Question: I am trying to send a packet using a UDP protocol. I am running Python 3 on Ubuntu and using scapy. However, I get the following error message: "AttributeError: 'L2Socket' object has no attribute 'ins'". The full error message can be seen below.
I read here <URL> that it may be a problem with not being able to run as root because Ubuntu is run through a virtual machine. Any help is more than welcome!
These are the lines of code in question:
'''
from scapy.all import *
packet = IP(dst="127.0.0.1")/UDP(dport=123)/Raw(load="123")
send(packet)
'''

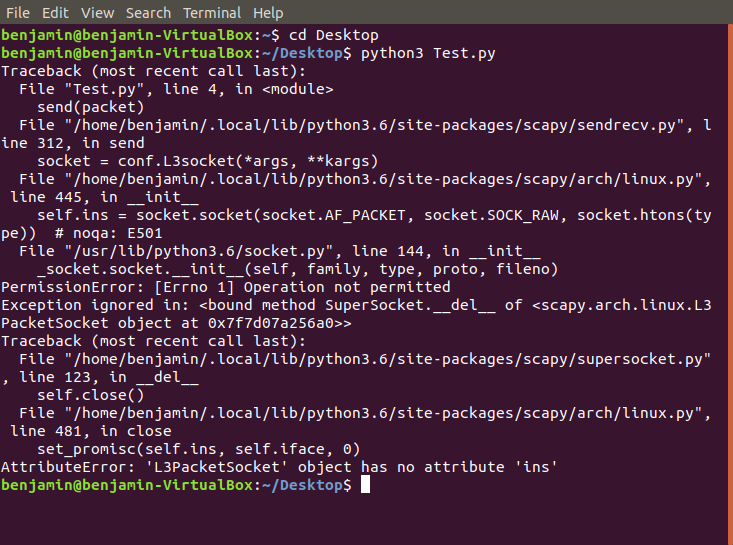
Answer: You need to start Scapy as root (sudo).
Look at the error closely: it first says "Operation not permitted".
The error you're quoting is a consequence of the first one failing.
It was already reported multiple times & the second error was fixed on master: <URL>
Scapy won't be able to run open a Raw socket without root. That's a Linux restriction.